Question: In SQL server 2008, I have below table.

I do not how to use Pivot without giving for value in ([val1],[val2],[val2],..)
Any hep in this regard will be greatly appreciated.
Thanks.
'''
create table [VJ1].[dbo].[pivot] (class varchar(25) null, name varchar(25) null)
insert into [VJ1].[dbo].[pivot] (class,name)
values ('class1','Peter'),
('class1','John'),
('class1','Marry'),
('class1','Ana'),
('class1','Julie'),
('class1','Lydia'),
('class2','Ryan'),
('class2','Aaron'),
('class2','Jacques'),
('class2','Jaanu'),
('class3','Nita'),
('class3','Nina'),
('class3','Lili'),
('class3','Rose'),
('class3','Jack'),
('class3','Tom')
'''
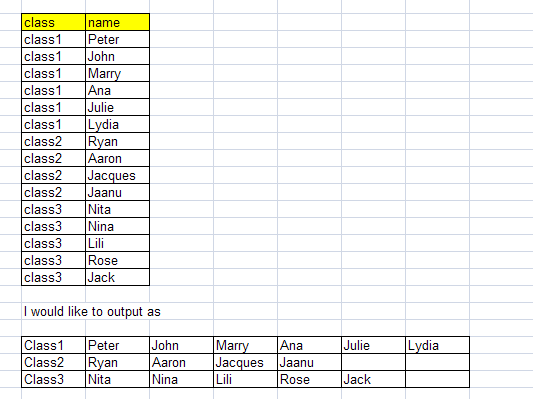
Answer: You don't need to know the values, just the maxium number of names associated with a class.
'''
;WITH PvtCte as
(
select Class,Name,RANK() over (partition by Class order by Name) r
from [pivot]
)
SELECT class,[1],[2],[3],[4],[5],[6]
FROM
(SELECT Class,Name,r
FROM PvtCte) p
PIVOT
(
MIN(Name)
FOR r IN
( [1], [2], [3], [4], [5],[6] )
) AS pvt
'''
If you aldo don't know the maxium number of names associated with a class you can try building the same query above dinamicaly. Hope it helps!